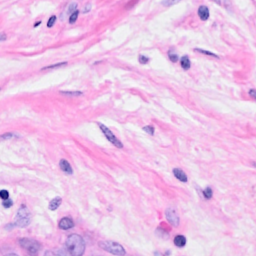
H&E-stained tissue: Breast